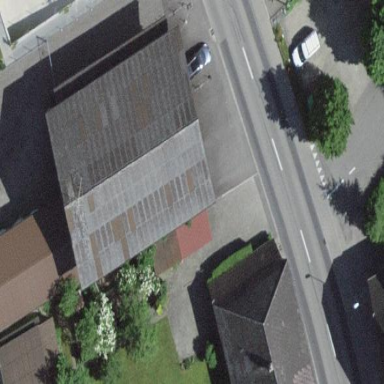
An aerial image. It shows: Warehouse building.